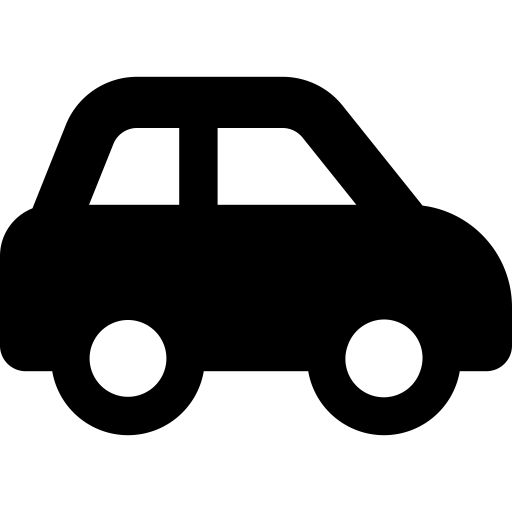
Tags: icon, FontAwesome, fa-icon, solid, car, side